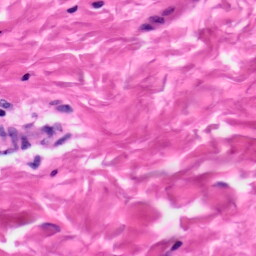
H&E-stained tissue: Skin